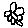
Label: flower